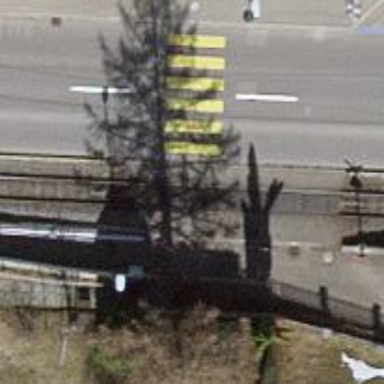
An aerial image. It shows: Level crossing along the railway.